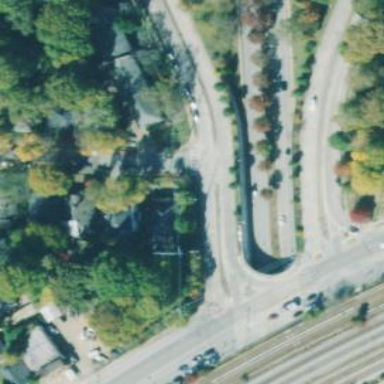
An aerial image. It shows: Trunk link highway.